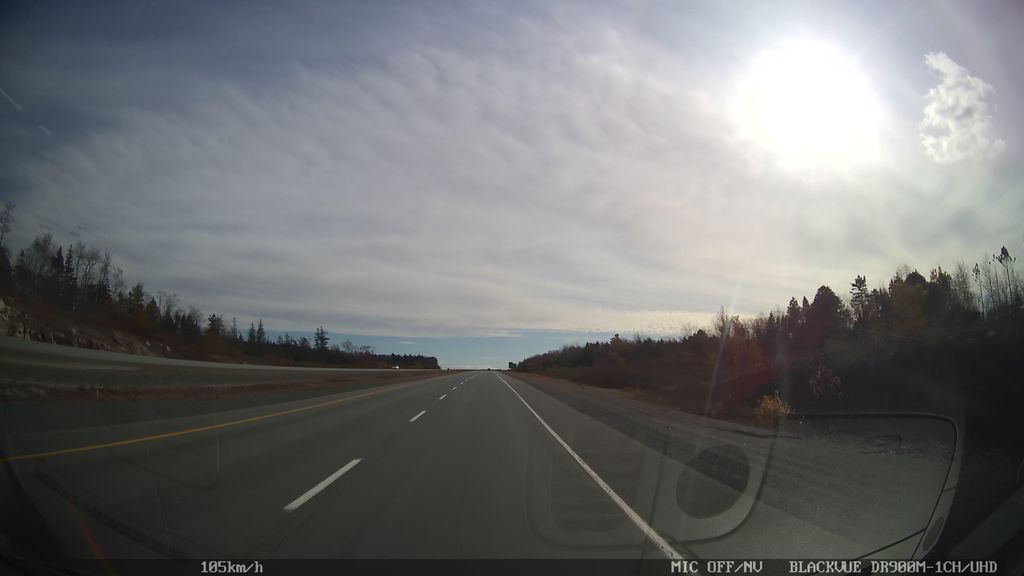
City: halifax